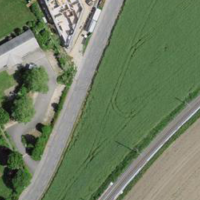
EUNIS habitat code: 53
Species observed at this site:
Verbascum thapsus